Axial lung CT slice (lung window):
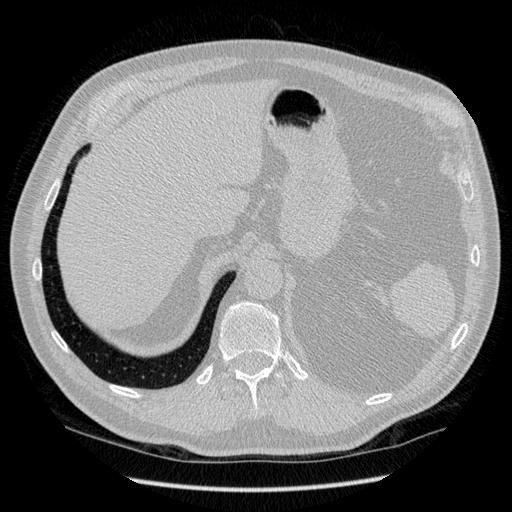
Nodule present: no